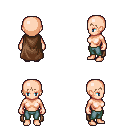
a pixel art fantasy rpg character, female body template, human, light skin, brown cape, teal pants, plain hairstyle, four views (front, back, left, right), 2x2 character sprite sheet, small pixel art, hard edges, no anti-aliasing